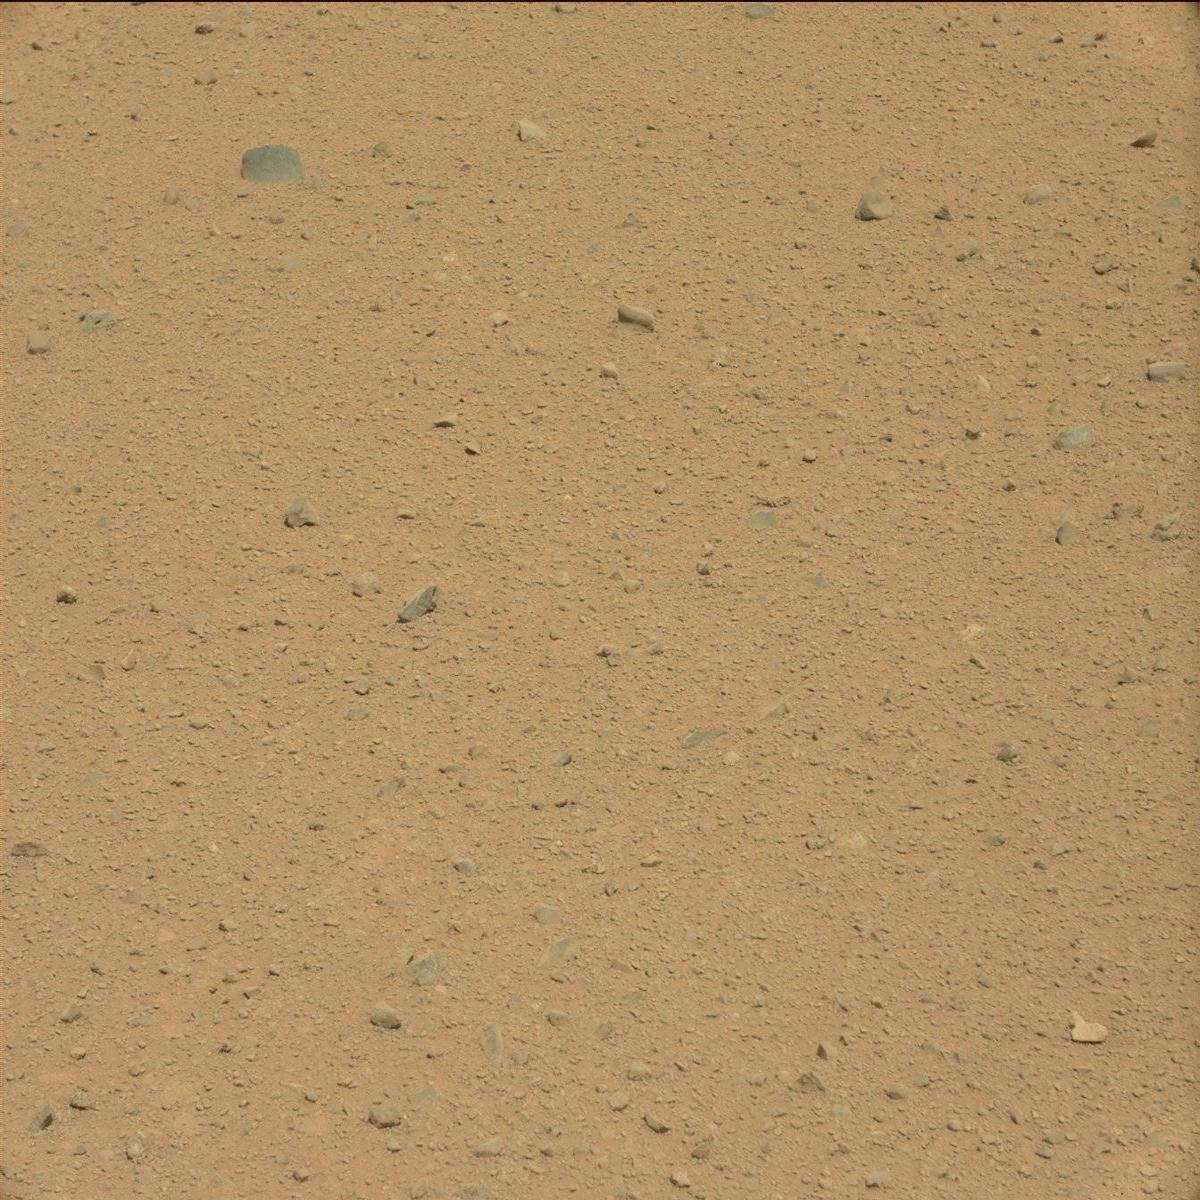
Terrain classes present: Bedrock, Sand / Soil